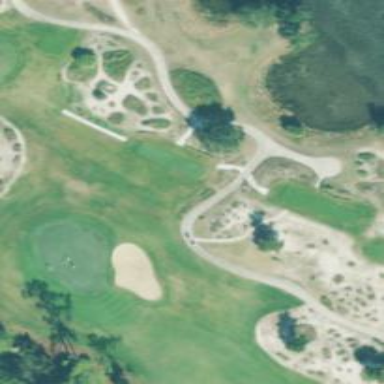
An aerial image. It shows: Golf cartpath that is also road path.